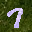
Label: 7